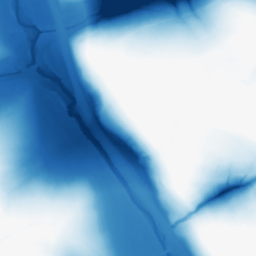
Category: morphological
Decomposition family: morphological
Decomposition parameters: operation: closing
size: 100
Upsampling method: quintic
Upsampling parameters: scale: 4
Upsampling scale: 4